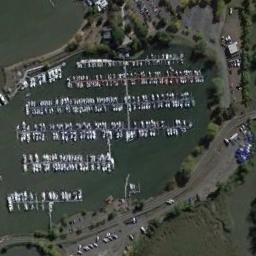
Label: harbor